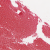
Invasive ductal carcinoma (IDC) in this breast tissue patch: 0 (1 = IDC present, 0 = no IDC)